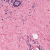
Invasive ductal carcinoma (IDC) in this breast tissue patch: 0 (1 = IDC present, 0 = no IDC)